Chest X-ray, PA view. Patient: 52 years old, sex M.
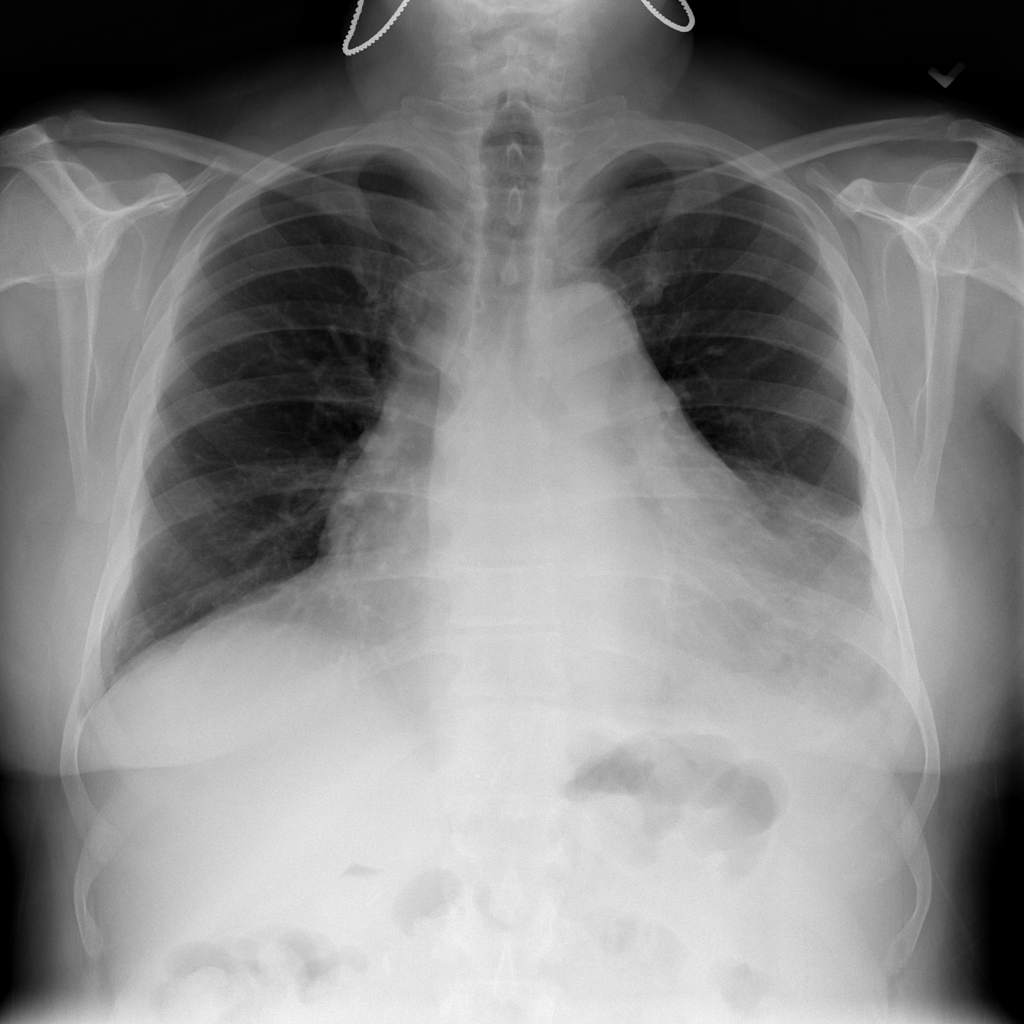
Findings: Consolidation, Mass